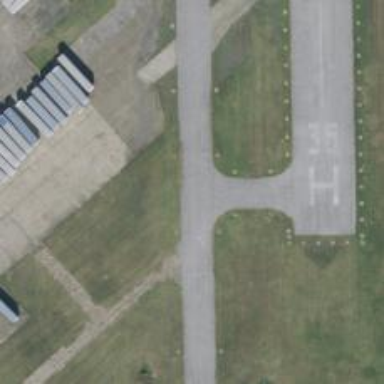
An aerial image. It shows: View of taxiway at the airport.